Question: I am going to add one project as a library for the other one. To do that I try to
, but when i push the Add button it's always off and there is nothing to select?
(I have put my library project into the user project folder, but still not working )

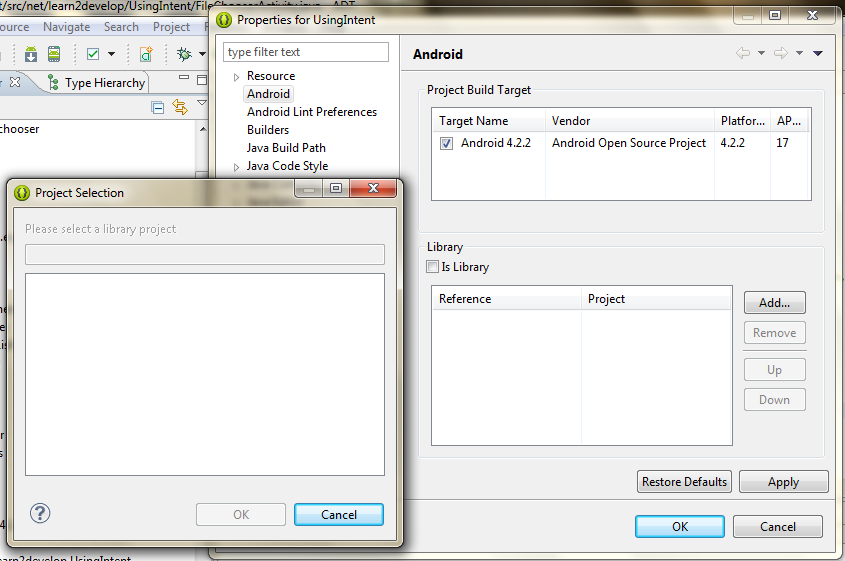
Answer: Hm, offen you need
1.Create Project A
1.1. Open Properties
1.2. Android
1.3. Library set checked
1.4. Save It
2.Create Project B
2.1. Open Properties
2.2. Android
2.3. Add Library - here you will see your Project A
Also checkout Android API Versions of projects.